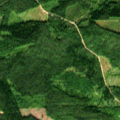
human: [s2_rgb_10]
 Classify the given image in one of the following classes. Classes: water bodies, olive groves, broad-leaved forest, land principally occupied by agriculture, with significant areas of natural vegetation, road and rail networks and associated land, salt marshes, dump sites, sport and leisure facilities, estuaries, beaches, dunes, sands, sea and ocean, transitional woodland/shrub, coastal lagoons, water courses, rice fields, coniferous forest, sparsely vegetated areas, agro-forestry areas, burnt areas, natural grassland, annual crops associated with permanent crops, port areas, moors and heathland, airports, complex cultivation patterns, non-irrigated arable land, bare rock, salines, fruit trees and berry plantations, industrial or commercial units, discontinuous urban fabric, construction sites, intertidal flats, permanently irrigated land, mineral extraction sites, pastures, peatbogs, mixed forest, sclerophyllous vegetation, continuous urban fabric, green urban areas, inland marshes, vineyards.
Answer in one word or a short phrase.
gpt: coniferous forest, mixed forest, transitional woodland/shrub